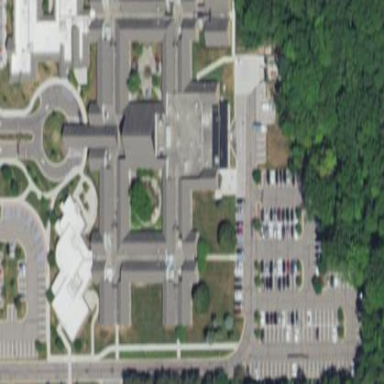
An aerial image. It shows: Nursing home.